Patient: sex F, age 68
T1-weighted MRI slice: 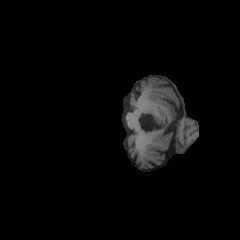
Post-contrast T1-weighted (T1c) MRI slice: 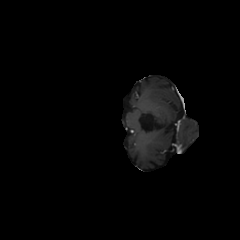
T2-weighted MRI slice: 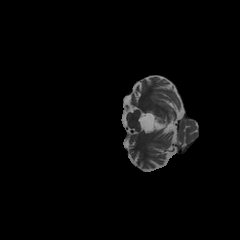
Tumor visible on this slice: no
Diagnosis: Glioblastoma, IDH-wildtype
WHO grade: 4